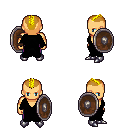
a pixel art fantasy rpg character, male body template, human, tanned skin, black robe, magenta pants, blonde short mohawk hairstyle, metal boots, shield, four views (front, back, left, right), 2x2 character sprite sheet, small pixel art, hard edges, no anti-aliasing